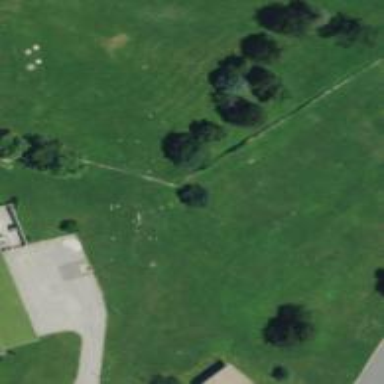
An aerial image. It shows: Disc golf hole.